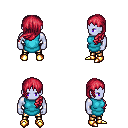
a pixel art fantasy rpg character, male body template, dark elf, purple skin, teal tunic, gold greaves, ruby red left-swept hairstyle, gold boots, four views (front, back, left, right), 2x2 character sprite sheet, small pixel art, hard edges, no anti-aliasing